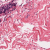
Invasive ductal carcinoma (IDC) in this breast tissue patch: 0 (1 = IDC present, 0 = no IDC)